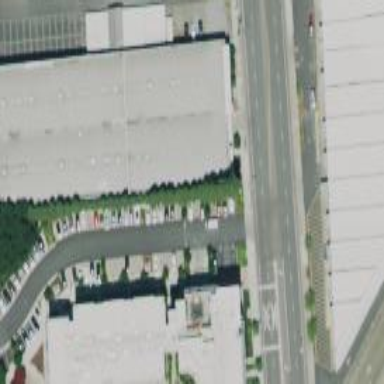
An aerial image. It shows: Commercial building with storage rental shop inside.